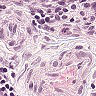
Metastatic tissue present: no